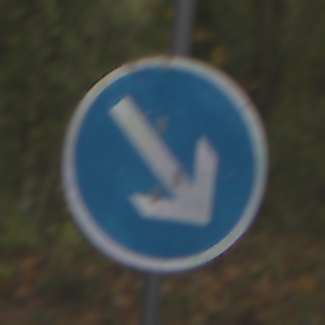
Verkehrszeichen: VorgeschriebeneVorbeifahrtRechts
Umgebung: Outdoor, Urban
Tageszeit: MorningAfternoon
Wetter: PartlyCloudy
Licht: Natural
Jahreszeit: NotSpecified
Kontrast: LowContrast